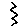
Label: zigzag